Interaction volume radius: 5 \u00c5
Interaction volume height: 10 \u00c5
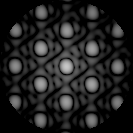
Disorder parameter: 0.08467